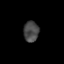
Tissue: prostate
Cell type: B cells
Senescence score: 0.7779
Nuclear area (px): 308
Mean DAPI intensity: 71.468